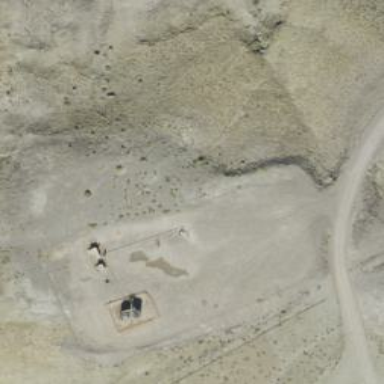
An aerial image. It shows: Petroleum well.